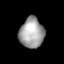
Tissue: lung
Cell type: Epithelial cells
Senescence score: 0.2417
Nuclear area (px): 725
Mean DAPI intensity: 161.415